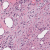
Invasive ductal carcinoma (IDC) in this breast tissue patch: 0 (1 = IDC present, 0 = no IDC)